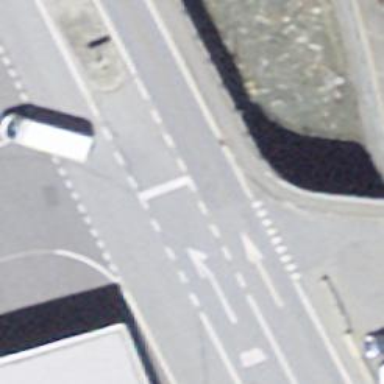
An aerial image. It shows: Secondary road with asphalt surface.